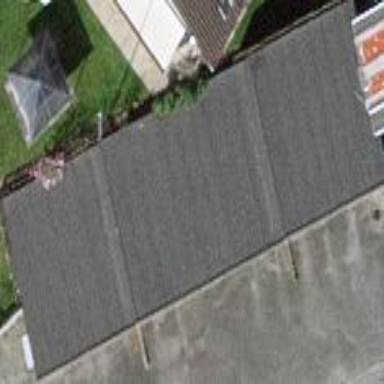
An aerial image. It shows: Garage.